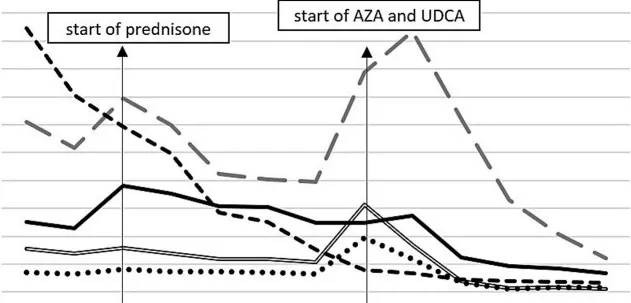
Laboratory tests over time. ALP: alkaline phosphatase; ALT: alanine aminotransferase; AST: aspartate aminotransferase; AZA: azathioprine; GGT: gamma-glutamyl transferase; TB: total bilirubin; UDCA: ursodeoxycholic acid.
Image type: pathology (immunostaining)